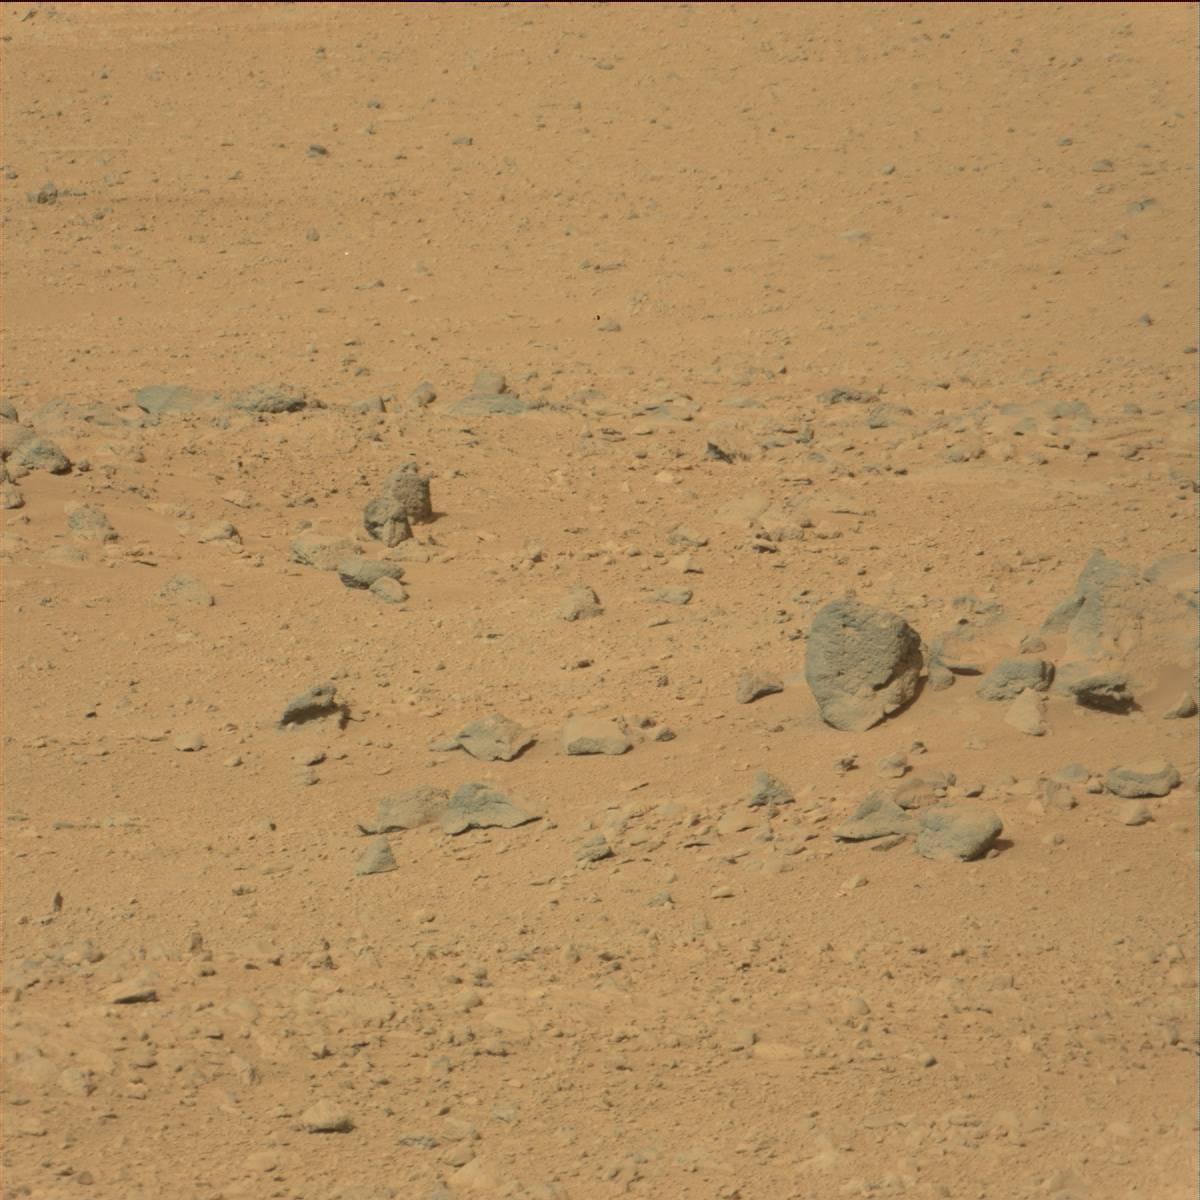
Terrain classes present: Bedrock, Rock, Sand / Soil